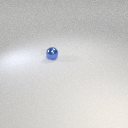
small blue metal sphere